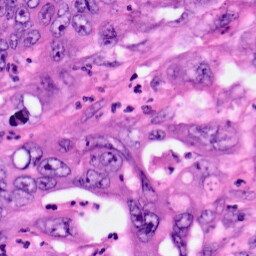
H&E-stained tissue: Pancreatic